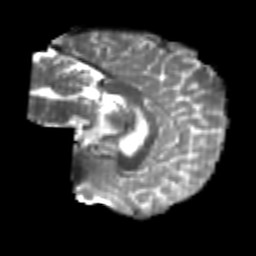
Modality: T2w
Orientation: sagittal
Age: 23
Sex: male
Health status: healthy
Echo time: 0.074 s